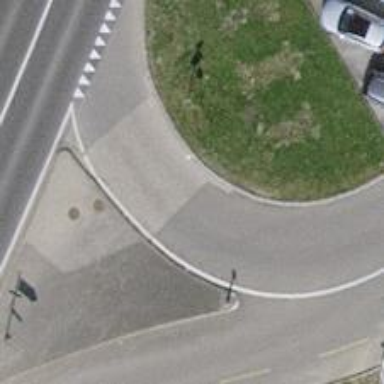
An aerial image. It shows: Unclassified road with left lane designated as cycleway.